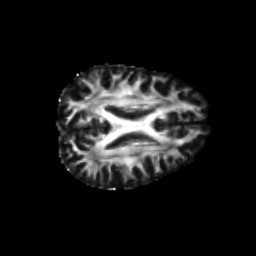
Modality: FA
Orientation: axial
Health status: healthy
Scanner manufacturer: philips
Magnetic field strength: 3 T
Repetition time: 6.964 s
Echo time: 0.092 s